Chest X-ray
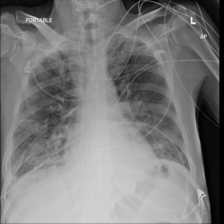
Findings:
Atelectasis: negative
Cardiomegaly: negative
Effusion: positive
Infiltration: negative
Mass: negative
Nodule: negative
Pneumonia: negative
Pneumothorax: negative
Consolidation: positive
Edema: negative
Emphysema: negative
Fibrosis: negative
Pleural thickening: negative
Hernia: negative